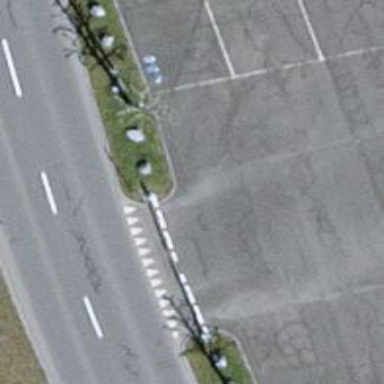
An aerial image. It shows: Lift gate barrier.